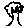
Label: tree